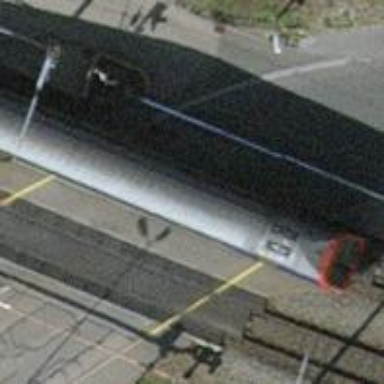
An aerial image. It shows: Level railway crossing with double half traffic signals.